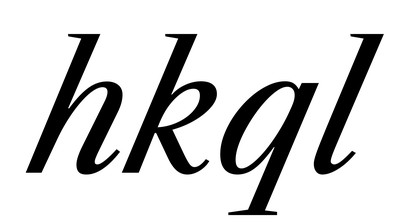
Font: LibreCaslonText-Italic_Italic